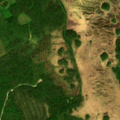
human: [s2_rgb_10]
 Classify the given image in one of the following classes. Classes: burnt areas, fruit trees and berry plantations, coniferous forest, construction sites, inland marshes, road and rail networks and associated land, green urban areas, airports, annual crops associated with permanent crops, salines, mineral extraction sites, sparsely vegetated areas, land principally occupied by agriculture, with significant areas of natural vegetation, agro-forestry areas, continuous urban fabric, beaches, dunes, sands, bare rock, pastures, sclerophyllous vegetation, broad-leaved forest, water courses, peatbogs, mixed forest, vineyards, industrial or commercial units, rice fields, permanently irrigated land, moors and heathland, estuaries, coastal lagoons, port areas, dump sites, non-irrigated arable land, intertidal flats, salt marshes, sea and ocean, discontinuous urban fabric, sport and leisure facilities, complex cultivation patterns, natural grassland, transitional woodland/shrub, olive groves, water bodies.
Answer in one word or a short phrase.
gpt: coniferous forest, mixed forest, peatbogs